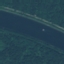
Land use / land cover class: River